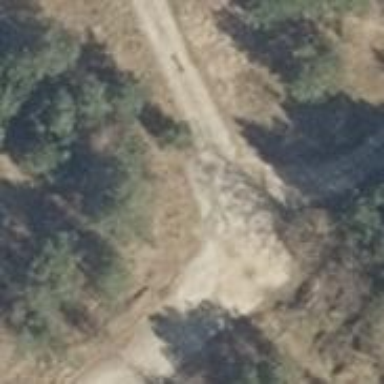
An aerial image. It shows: High-quality track road made of concrete plates.